Question: I'm trying to pass the twitter feeds that i save on the UserDefaults to the WebService. the WebService works because i'm using it on the passing the feeds from Facebook.
'''
- (void) fetchedTwitterFeeds: (NSString *)screenname{
STTwitterAPI * twit = [STTwitterAPI twitterAPIAppOnlyWithConsumerKey:twitter_id consumerSecret:twitter_secret];
if ([[NSUserDefaults standardUserDefaults] valueForKey:TWITTER_SCREEN_NAME] !=nil) {
screenname = [NSString stringWithFormat:@"%@", [[NSUserDefaults standardUserDefaults] valueForKey:TWITTER_SCREEN_NAME]];
}
[twit verifyCredentialsWithSuccessBlock:^(NSString * username){
[twit getUserTimelineWithScreenName:screenname successBlock:^(NSArray * statuses){
self.feeds = [NSMutableArray arrayWithArray:statuses];
NSLog(@"Twitter Feeds Login: %@", feeds);
NSLog(@"Session Token: %@", [[NSUserDefaults standardUserDefaults] valueForKey:SESSION_TOKEN]);
NSLog(@"Track ID: %d", track_id);
NSLog(@"Tweets: %@", [feeds valueForKey:@"text"]);
NSLog(@"Created at: %@", [feeds valueForKey:@"created_at"]);
NSLog(@"Country: %@", [[feeds valueForKey:@"place"] valueForKey:@"country"]);
NSLog(@"Place Name: %@", [[feeds valueForKey:@"place"] valueForKey:@"full_name"]);
NSLog(@"Sample Lat: -75.<PHONE>");
NSLog(@"Sample Long: 40.<PHONE>");
NSLog(@"Media URL: %@", [[[feeds valueForKey:@"entities"] valueForKey:@"media"] valueForKey:@"media_url"]);
NSLog(@"Provider Name: %@", TWITTER_PROVIDER);
//Saving Feeds
if ([feeds valueForKey:@"text"] !=nil)[[NSUserDefaults standardUserDefaults] setObject:[feeds valueForKey:@"text"] forKey:TWITTER_FEED_TWEETS_KEY];
else[[NSUserDefaults standardUserDefaults] setObject:@"No Tweets" forKey:TWITTER_FEED_TWEETS_KEY];
if ([feeds valueForKey:@"created_at"] !=nil)[[NSUserDefaults standardUserDefaults] setObject:[feeds valueForKey:@"created_at"] forKey:TWITTER_FEED_DATE_CREATED_KEY];
else[[NSUserDefaults standardUserDefaults] setObject:@"No Date Created" forKey:TWITTER_FEED_DATE_CREATED_KEY];
if ([feeds valueForKey:@"created_at"] !=nil)[[NSUserDefaults standardUserDefaults] setObject:[[feeds valueForKey:@"place"] valueForKey:@"country"] forKey:TWITTER_FEED_COUNTRY_KEY];
else[[NSUserDefaults standardUserDefaults] setObject:@"No Country" forKey:TWITTER_FEED_COUNTRY_KEY];
if ([feeds valueForKey:@"created_at"] !=nil)[[NSUserDefaults standardUserDefaults] setObject:[[feeds valueForKey:@"place"] valueForKey:@"full_name"] forKey:TWITTER_FEED_PLACE_NAME_KEY];
else[[NSUserDefaults standardUserDefaults] setObject:@"No Place Name" forKey:TWITTER_FEED_PLACE_NAME_KEY];
if ([feeds valueForKey:@"created_at"] !=nil)[[NSUserDefaults standardUserDefaults] setObject:@"-75.<PHONE>" forKey:TWITTER_FEED_LATITUDE_KEY];
if ([feeds valueForKey:@"created_at"] !=nil)[[NSUserDefaults standardUserDefaults] setObject:@"40.<PHONE>" forKey:TWITTER_FEED_LONGITUDE_KEY];
if ([feeds valueForKey:@"created_at"] !=nil)[[NSUserDefaults standardUserDefaults] setObject:[[[feeds valueForKey:@"entities"] valueForKey:@"media"] valueForKey:@"media_url"] forKey:TWITTER_FEED_MEDIA_URL_KEY];
else[[NSUserDefaults standardUserDefaults] setObject:@"No Media " forKey:TWITTER_FEED_MEDIA_URL_KEY];
}errorBlock:^(NSError * error){
NSLog(@"%@", error.debugDescription);
}];
}errorBlock:^(NSError * error){
NSLog(@"%@", error.debugDescription);
}];
}
'''
And heres the twitter Feeds i get when i NSLog(@"Twitter Feeds Login: %@", feeds) :
'''
2014-08-19 15:42:10.497 backtrack[11009:60b] Twitter Feeds Login: (
{
contributors = "<null>";
coordinates = "<null>";
"created_at" = "Tue Aug 19 04:50:45 <PHONE>";
entities = {
hashtags = (
);
media = (
{
"display_url" = "pic.twitter.com/kKBrsjf4GO";
"expanded_url" = "http://twitter.com/calsofer/status/501592079156273152/photo/1";
id = 501592077608562689;
"id_str" = 501592077608562689;
indices = (
5,
27
);
"media_url" = "http://pbs.twimg.com/media/BvYDVkgCMAEBucu.png";
"media_url_https" = "https://pbs.twimg.com/media/BvYDVkgCMAEBucu.png";
sizes = {
large = {
h = 120;
resize = fit;
w = 120;
};
medium = {
h = 120;
resize = fit;
w = 120;
};
small = {
h = 120;
resize = fit;
w = 120;
};
thumb = {
h = 120;
resize = crop;
w = 120;
};
};
type = photo;
url = "http://t.co/kKBrsjf4GO";
}
);
symbols = (
);
urls = (
);
"user_mentions" = (
);
};
"extended_entities" = {
media = (
{
"display_url" = "pic.twitter.com/kKBrsjf4GO";
"expanded_url" = "http://twitter.com/calsofer/status/501592079156273152/photo/1";
id = 501592077608562689;
"id_str" = 501592077608562689;
indices = (
5,
27
);
"media_url" = "http://pbs.twimg.com/media/BvYDVkgCMAEBucu.png";
"media_url_https" = "https://pbs.twimg.com/media/BvYDVkgCMAEBucu.png";
sizes = {
large = {
h = 120;
resize = fit;
w = 120;
};
medium = {
h = 120;
resize = fit;
w = 120;
};
small = {
h = 120;
resize = fit;
w = 120;
};
thumb = {
h = 120;
resize = crop;
w = 120;
};
};
type = photo;
url = "http://t.co/kKBrsjf4GO";
}
);
};
"favorite_count" = 0;
favorited = 0;
geo = "<null>";
id = 501592079156273152;
"id_str" = 501592079156273152;
"in_reply_to_screen_name" = "<null>";
"in_reply_to_status_id" = "<null>";
"in_reply_to_status_id_str" = "<null>";
"in_reply_to_user_id" = "<null>";
"in_reply_to_user_id_str" = "<null>";
lang = en;
place = {
attributes = {
};
"bounding_box" = {
coordinates = (
(
(
"-8.662663",
"49.<PHONE>"
),
(
"1.768926",
"49.<PHONE>"
),
(
"1.768926",
"60.86165"
),
(
"-8.662663",
"60.86165"
)
)
);
type = Polygon;
};
"contained_within" = (
);
country = "United Kingdom";
"country_code" = GB;
"full_name" = "United Kingdom";
id = 6416b8512febefc9;
name = "United Kingdom";
"place_type" = country;
url = "https://api.twitter.com/1.1/geo/id/6416b8512febefc9.json";
};
"possibly_sensitive" = 0;
"retweet_count" = 0;
retweeted = 0;
source = "<a href="http://twitter.com" rel="nofollow">Twitter Web Client</a>";
text = "Test http://t.co/kKBrsjf4GO";
truncated = 0;
user = {
"contributors_enabled" = 0;
"created_at" = "Sat Jan 29 11:30:22 <PHONE>";
"default_profile" = 0;
"default_profile_image" = 0;
description = "You can't just grow a sexy beard. You either have one, or you don't..:";
entities = {
description = {
urls = (
);
};
};
"favourites_count" = 0;
"follow_request_sent" = "<null>";
"followers_count" = 17;
following = "<null>";
"friends_count" = 47;
"geo_enabled" = 1;
id = 244472426;
"id_str" = 244472426;
"is_translation_enabled" = 0;
"is_translator" = 0;
lang = en;
"listed_count" = 0;
location = "";
name = "Christopher Fuertes";
notifications = "<null>";
"profile_background_color" = 1A1B1F;
"profile_background_image_url" = "http://pbs.twimg.com/profile_background_images/5586<PHONE>_3164538518462_1415356240_32122022_1669491008_n.jpg";
"profile_background_image_url_https" = "https://pbs.twimg.com/profile_background_images/5586<PHONE>_3164538518462_1415356240_32122022_1669491008_n.jpg";
"profile_background_tile" = 1;
"profile_banner_url" = "https://pbs.twimg.com/profile_banners/2444<PHONE>9";
"profile_image_url" = "http://pbs.twimg.com/profile_images/<PHONE>/56ed90e6ccc6c35cc41a1a8a41db312e_normal.jpeg";
"profile_image_url_https" = "https://pbs.twimg.com/profile_images/<PHONE>/56ed90e6ccc6c35cc41a1a8a41db312e_normal.jpeg";
"profile_link_color" = 960E20;
"profile_sidebar_border_color" = FFFFFF;
"profile_sidebar_fill_color" = 252429;
"profile_text_color" = 666666;
"profile_use_background_image" = 1;
protected = 0;
"screen_name" = calsofer;
"statuses_count" = 1;
"time_zone" = "Kuala Lumpur";
url = "<null>";
"utc_offset" = 28800;
verified = 0;
};
}
)
'''
And heres my code for passing it to web service:
'''
NSLog(@"UserDefault Tweets: %@", [[NSUserDefaults standardUserDefaults] objectForKey:TWITTER_FEED_TWEETS_KEY]);
NSLog(@"UserDefault Date Created: %@", [[NSUserDefaults standardUserDefaults] objectForKey:TWITTER_FEED_DATE_CREATED_KEY]);
NSLog(@"UserDefault Country: %@", [[NSUserDefaults standardUserDefaults] objectForKey:TWITTER_FEED_COUNTRY_KEY]);
NSLog(@"UserDefault Place Name: %@", [[NSUserDefaults standardUserDefaults] objectForKey:TWITTER_FEED_PLACE_NAME_KEY]);
NSLog(@"UserDefault Latitude: %@", [[NSUserDefaults standardUserDefaults] objectForKey:TWITTER_FEED_LATITUDE_KEY]);
NSLog(@"UserDefault Longtitude: %@", [[NSUserDefaults standardUserDefaults] objectForKey:TWITTER_FEED_LONGITUDE_KEY]);
NSLog(@"UserDefault Media URL: %@", [[NSUserDefaults standardUserDefaults] objectForKey:TWITTER_FEED_MEDIA_URL_KEY]);
NSDictionary * dict = [NSDictionary dictionaryWithObject:[NSArray arrayWithObjects: [[NSUserDefaults standardUserDefaults] valueForKey:SESSION_TOKEN], [NSString stringWithFormat:@"%d", track_id], [[NSUserDefaults standardUserDefaults] valueForKey:TWITTER_FEED_TWEETS_KEY], [[NSUserDefaults standardUserDefaults] valueForKey:TWITTER_FEED_DATE_CREATED_KEY], [[NSUserDefaults standardUserDefaults] valueForKey:TWITTER_FEED_COUNTRY_KEY], [[NSUserDefaults standardUserDefaults] valueForKey:TWITTER_FEED_PLACE_NAME_KEY], [[NSUserDefaults standardUserDefaults] valueForKey:TWITTER_FEED_LATITUDE_KEY], [[NSUserDefaults standardUserDefaults] valueForKey:TWITTER_FEED_LONGITUDE_KEY], [[NSUserDefaults standardUserDefaults] valueForKey:TWITTER_FEED_MEDIA_URL_KEY],TWITTER_PROVIDER, nil]
forKey:[NSArray arrayWithObjects:SESSION_TOKEN, @"track_id", @"message",@"date_created",@"country",@"place_name",@"latitude",@"longitude",@"media_url",@"provider_name", nil]];
[webService postRequestFromUrl:[NSString stringWithFormat:@"%@%@", ROOT_SERVER_URL, SAVE_DATA_FEEDS] withDictionary:dict];
'''
but I'm getting a error in doing that. the error is:

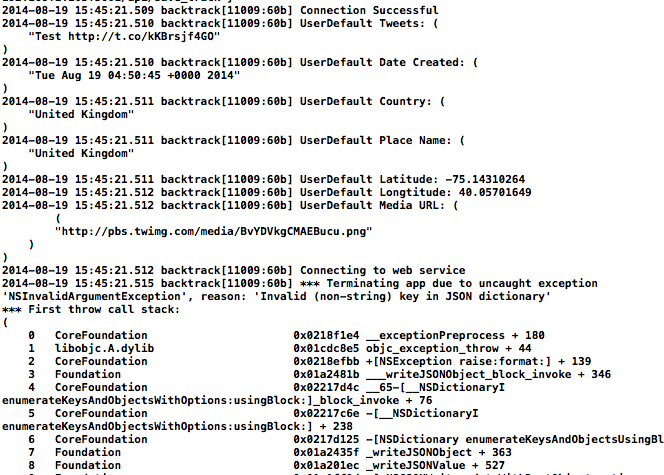
Answer: When you create 'dict' you should use 'dictionaryWithObjects:forKeys:', not 'dictionaryWithObject:forKey:' - you are specifying an 'NSArray' as your key, which as the exception tells you, is not a string.
You should have -
'''
NSDictionary * dict = [NSDictionary dictionaryWithObjects:[NSArray arrayWithObjects: [[NSUserDefaults standardUserDefaults] valueForKey:SESSION_TOKEN], [NSString stringWithFormat:@"%d", track_id], [[NSUserDefaults standardUserDefaults] valueForKey:TWITTER_FEED_TWEETS_KEY], [[NSUserDefaults standardUserDefaults] valueForKey:TWITTER_FEED_DATE_CREATED_KEY], [[NSUserDefaults standardUserDefaults] valueForKey:TWITTER_FEED_COUNTRY_KEY], [[NSUserDefaults standardUserDefaults] valueForKey:TWITTER_FEED_PLACE_NAME_KEY], [[NSUserDefaults standardUserDefaults] valueForKey:TWITTER_FEED_LATITUDE_KEY], [[NSUserDefaults standardUserDefaults] valueForKey:TWITTER_FEED_LONGITUDE_KEY], [[NSUserDefaults standardUserDefaults] valueForKey:TWITTER_FEED_MEDIA_URL_KEY],TWITTER_PROVIDER, nil]
forKeys:[NSArray arrayWithObjects:SESSION_TOKEN, @"track_id", @"message",@"date_created",@"country",@"place_name",@"latitude",@"longitude",@"media_url",@"provider_name", nil]];
'''
Your code would also be a bit easier to read if you just set a variable to '[NSUserDefaults standardUserDefaults]' and referred to that rather than invoking the 'standardUserDefaults' method repeatedly